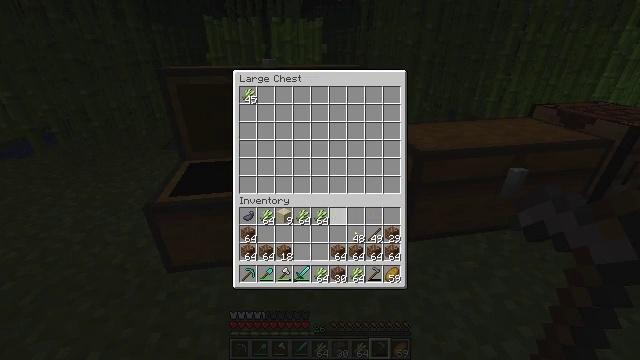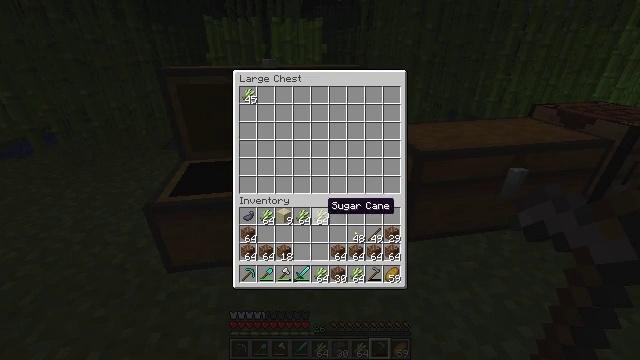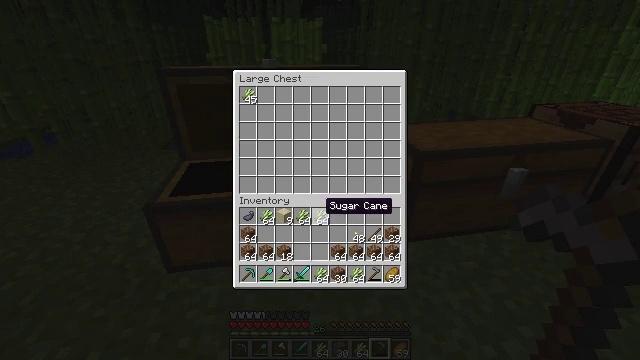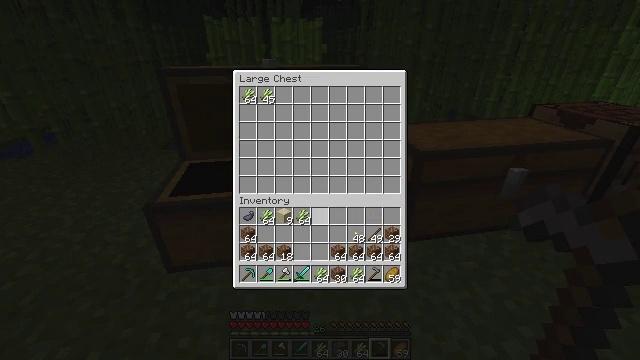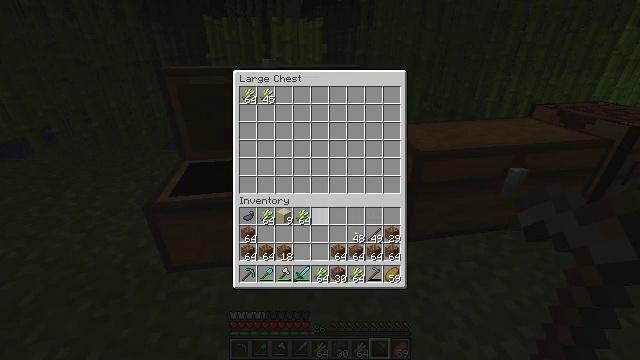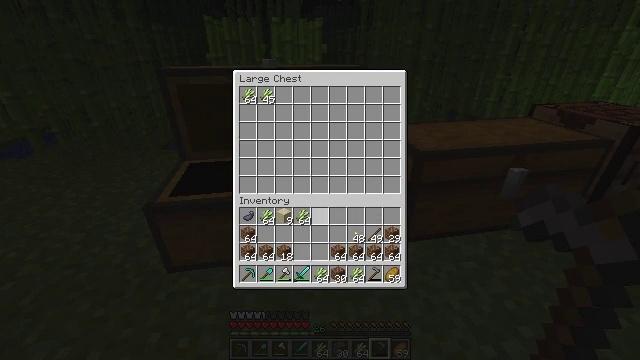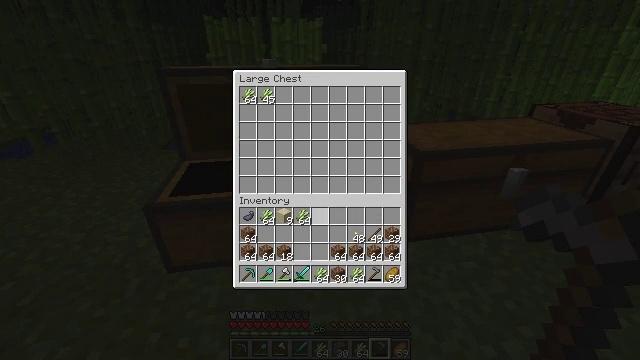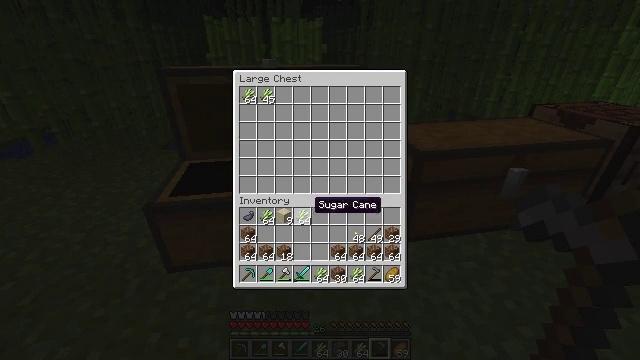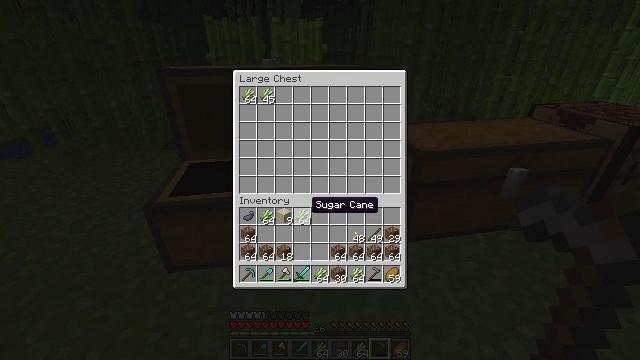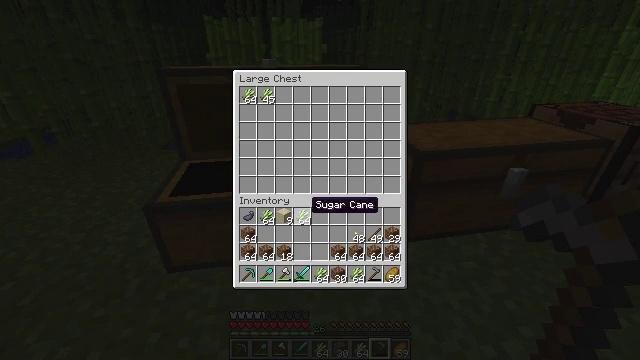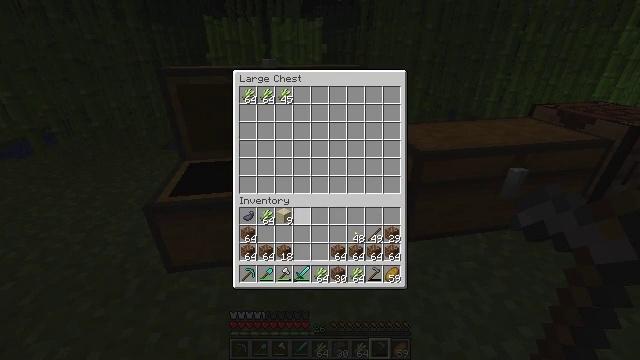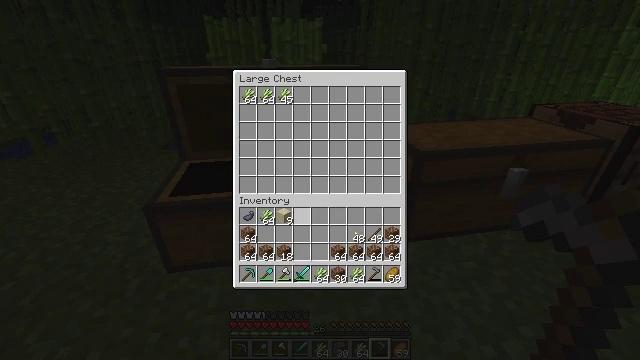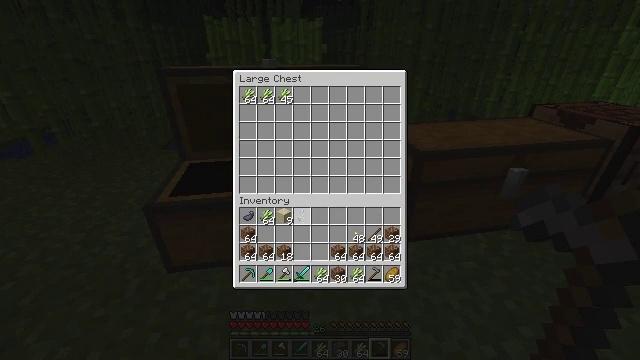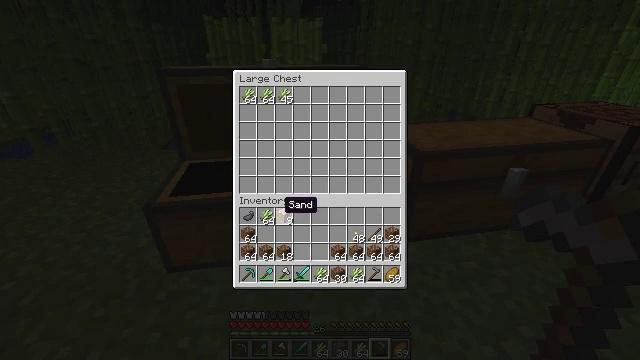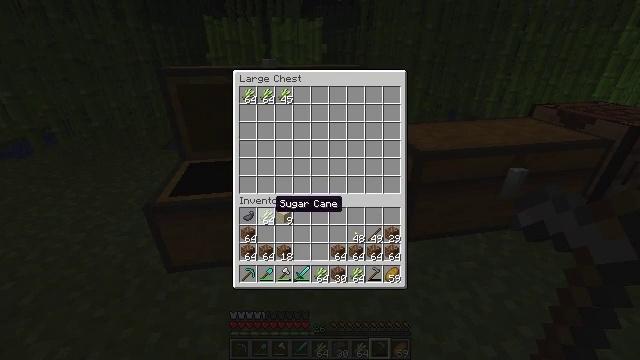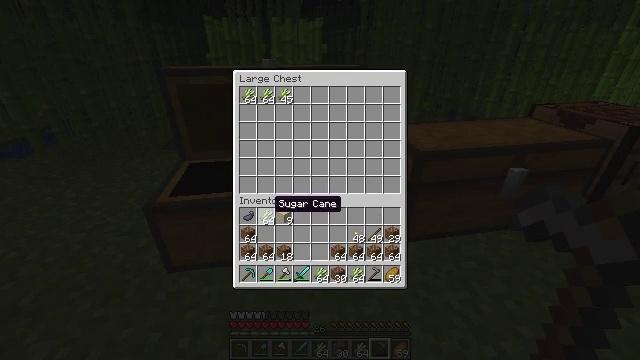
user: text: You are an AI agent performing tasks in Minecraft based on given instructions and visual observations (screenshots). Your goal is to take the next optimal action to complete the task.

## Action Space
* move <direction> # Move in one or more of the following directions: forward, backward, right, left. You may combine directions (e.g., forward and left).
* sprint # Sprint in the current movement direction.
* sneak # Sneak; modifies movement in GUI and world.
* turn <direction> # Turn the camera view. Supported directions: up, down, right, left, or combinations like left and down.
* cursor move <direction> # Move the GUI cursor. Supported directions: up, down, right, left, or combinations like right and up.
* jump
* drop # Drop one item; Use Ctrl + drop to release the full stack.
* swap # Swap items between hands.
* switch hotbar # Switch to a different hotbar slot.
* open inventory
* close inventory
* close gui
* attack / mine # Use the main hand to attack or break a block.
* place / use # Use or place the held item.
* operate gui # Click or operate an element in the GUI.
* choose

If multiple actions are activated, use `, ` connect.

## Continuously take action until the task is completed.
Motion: motion action
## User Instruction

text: Mine the sugar cane near rivers.
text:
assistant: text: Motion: sneak, cursor move left
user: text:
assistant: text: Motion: sneak
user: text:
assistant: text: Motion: sneak, choose
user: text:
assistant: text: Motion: sneak, choose
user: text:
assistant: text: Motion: sneak
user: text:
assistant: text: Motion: sneak
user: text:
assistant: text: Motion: sneak
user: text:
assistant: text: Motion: sneak
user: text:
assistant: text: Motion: sneak
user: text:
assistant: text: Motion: sneak, choose
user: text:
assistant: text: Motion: sneak, choose
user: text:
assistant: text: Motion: sneak, cursor move left
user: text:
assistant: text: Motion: sneak, cursor move left
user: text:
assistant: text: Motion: sneak, cursor move left
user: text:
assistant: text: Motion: sneak
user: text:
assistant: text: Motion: sneak
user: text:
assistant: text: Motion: sneak, choose
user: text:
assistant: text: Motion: sneak, choose
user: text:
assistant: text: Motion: sneak, choose
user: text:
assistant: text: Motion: sneak
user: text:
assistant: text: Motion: sneak, cursor move right and down
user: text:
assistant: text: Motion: sneak, cursor move right and down
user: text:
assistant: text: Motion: sneak, cursor move right and down
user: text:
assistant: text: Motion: sneak
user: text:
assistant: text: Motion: sneak
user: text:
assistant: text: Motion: sneak
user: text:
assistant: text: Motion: sneak
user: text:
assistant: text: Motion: sneak
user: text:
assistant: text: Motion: sneak
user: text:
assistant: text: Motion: sneak, choose